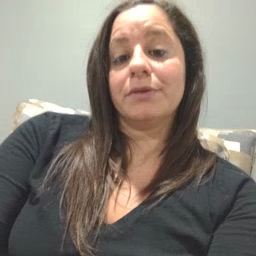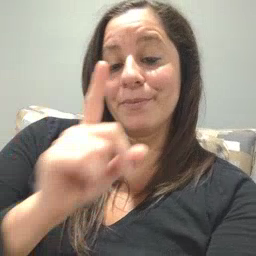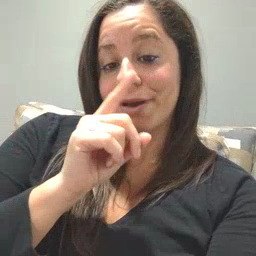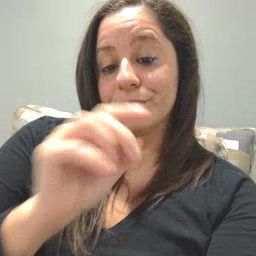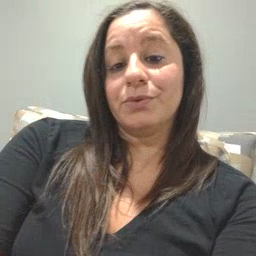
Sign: mouse